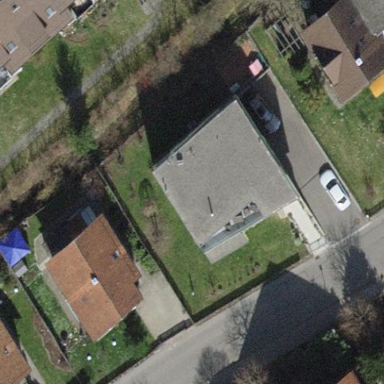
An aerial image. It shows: Detached building.